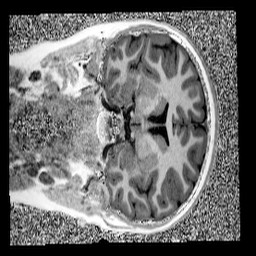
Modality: UNIT1
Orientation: coronal
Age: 12
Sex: male
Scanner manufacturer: siemens
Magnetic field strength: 3 T
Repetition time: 4 s
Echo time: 0.00299 s